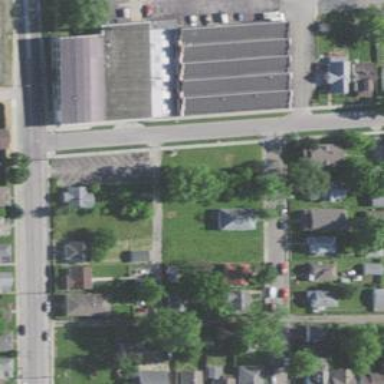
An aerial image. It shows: Alley classified as service road.